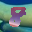
Label: 8